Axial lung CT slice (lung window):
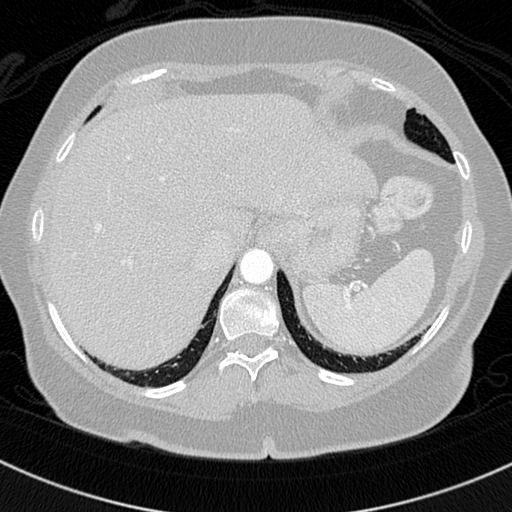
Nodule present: no